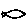
Label: fish